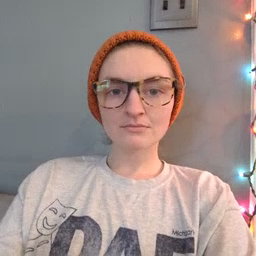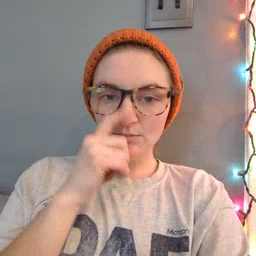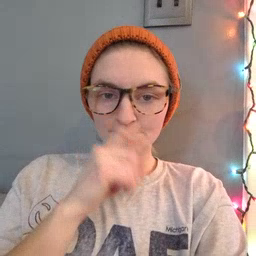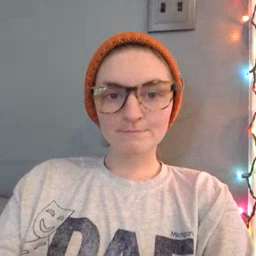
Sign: doll